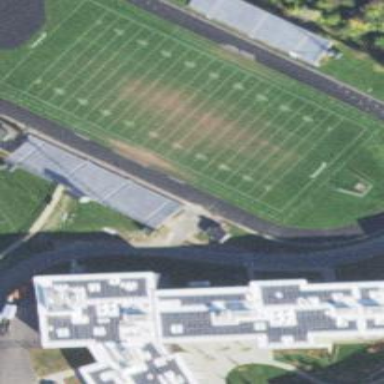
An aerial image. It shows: Grass pitch designated for American football in leisure land area.